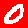
Digit: 0